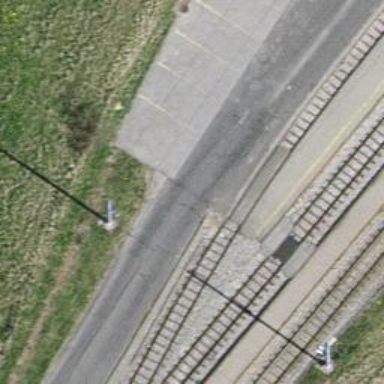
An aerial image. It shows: Narrow-gauge railway siding with electrified contact lines. It has one track.